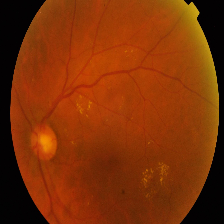
Diabetic retinopathy grade: Proliferative DR